Question: How to assign a value to Matrix3D rotation about the axis Z. (li "rotation")?
The position and size are calculated correctly, but after the addition of rotation, the image is stretched.
I tried two method to rotation:
'''
_positionMatrix.identity();
var v3:Vector.<Vector3D> = new Vector.<Vector3D>(3);
v3 = _positionMatrix.decompose();
v3[0].incrementBy(new Vector3D( x, y, 0 ));// x, y, z
v3[1].incrementBy(new Vector3D(0,0,-rotation*Math.PI/180)); // rotationX, rotationY, rotationZ
v3[2].incrementBy(new Vector3D(width,height,0)); // scaleX, scaleY, scaleZ
_positionMatrix.recompose(v3);
'''
And:
'''
_positionMatrix.identity();
_positionMatrix.appendScale(width,height,1);
_positionMatrix.appendTranslation(x,y,0);
_positionMatrix.appendRotation(-rotation,Vector3D.Z_AXIS );
'''
But the effect is identical:

I find that "PerspectiveProjection" class can help, but cant to understand how to use it with rotation about the axis Z.
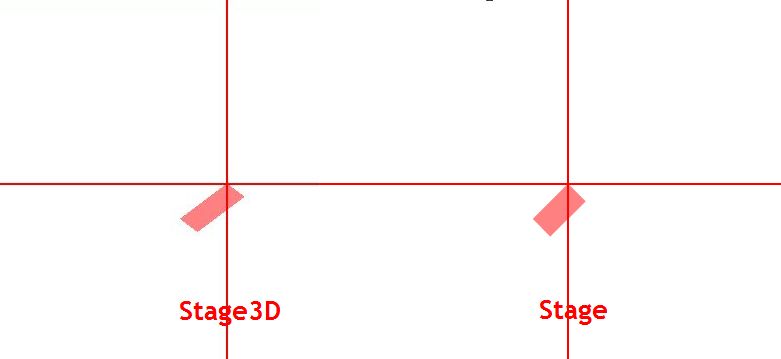
Answer: Thanks, its true, my perspective Projection matrix was "bad".
This code works perfectly:
'''
private var _vertexData:Vector.<Number> = new <Number>[
0,0,0, 0, 0, 0, 1,// x, y, z, r, g, b,a
1, 0, 0, 0, 0, 0, 1,
1, 1, 0, 0, 0, 0, 1,
0, 1, 0,0, 0, 0,1
];
var perspectiveProjectionMatrix:Matrix3D = new Matrix3D();
var scaleX:Number = 2.0 / _stage.stageWidth; // 2.0 / 500
var scaleY:Number = -2.0 / _stage.stageHeight; // -2.0 / 375
perspectiveProjectionMatrix.copyRawDataFrom(
new <Number>[
scaleX, 0.0, 0.0, 0.0,
0.0, scaleY, 0.0, 0.0,
0.0, 0.0, -1.0, 0.0,
-1.0, 1.0, 0.0, 1.0
]
);
var modelViewMatrix:Matrix3D = trs(stage.stageWidth/2,stage.stageHeight/2, _rotation*Math.PI/180, _width*_globalScaleX, _height*_globalScaleY );
var resultMatrix:Matrix3D = new Matrix3D();
resultMatrix.prepend(perspectiveProjectionMatrix);
resultMatrix.prepend(modelViewMatrix);
_context.setProgramConstantsFromMatrix(Context3DProgramType.VERTEX, 0,resultMatrix , true);
'''
Where "trs" is:
'''
public function trs( tx:Number, ty:Number, rotation:Number, xScale:Number, yScale:Number ):Matrix3D {
var data:Vector.<Number> = new <Number>[1, 0, 0, 0, 0, 1, 0, 0, 0, 0, 1, 0, 0, 0, 0, 1];
var sin:Number = Math.sin( rotation );
var cos:Number = Math.cos( rotation );
data[0] = cos * xScale;
data[1] = sin * xScale;
data[4] = -sin * yScale;
data[5] = cos * yScale;
data[12] = tx;
data[13] = ty;
var matrix:Matrix3D = new Matrix3D();
matrix.copyRawDataFrom(data);
return matrix;
}
'''